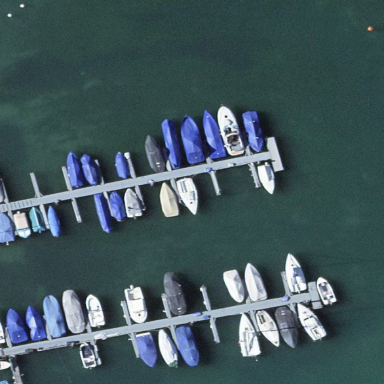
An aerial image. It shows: Man-made pier.